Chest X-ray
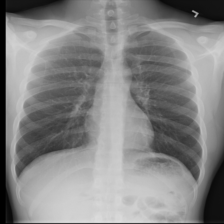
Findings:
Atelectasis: negative
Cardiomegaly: negative
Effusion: negative
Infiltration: negative
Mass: negative
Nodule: negative
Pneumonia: negative
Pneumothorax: negative
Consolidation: negative
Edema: negative
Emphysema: negative
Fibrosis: negative
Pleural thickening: negative
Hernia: negative